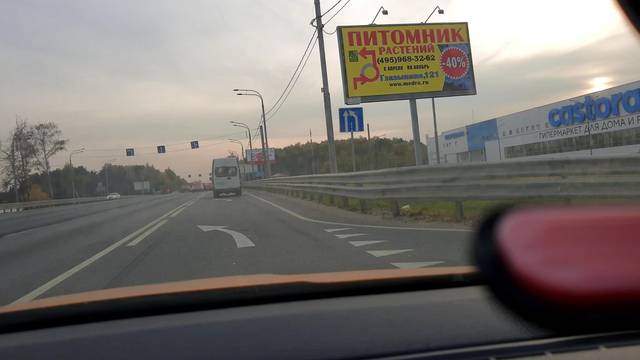
Region: Russia
Coordinates: 55.671, 37.313